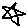
Label: star